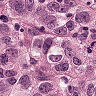
Metastatic tissue present: yes